Interaction volume radius: 5 \u00c5
Interaction volume height: 10 \u00c5
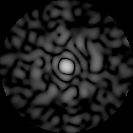
Disorder parameter: 0.8285